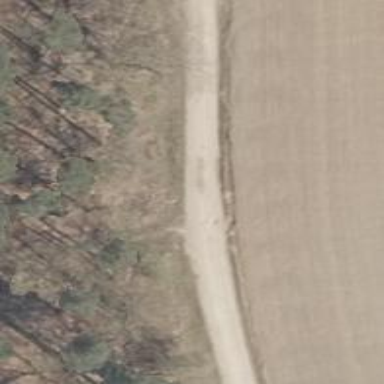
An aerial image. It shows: Gravel track with track type of grade3.